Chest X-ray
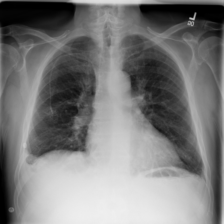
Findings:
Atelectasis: negative
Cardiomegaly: negative
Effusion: positive
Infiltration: negative
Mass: negative
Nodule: negative
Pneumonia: negative
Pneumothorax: negative
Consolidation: negative
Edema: negative
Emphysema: negative
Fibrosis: negative
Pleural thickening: negative
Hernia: negative